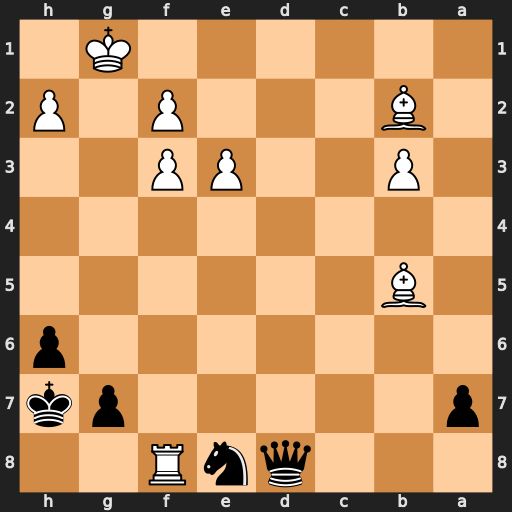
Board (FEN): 3qnR2/p5pk/7p/1B6/8/1P2PP2/1B3P1P/6K1
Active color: b
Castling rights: -
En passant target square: -
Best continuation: Qg5+ Kf1 Qxb5+